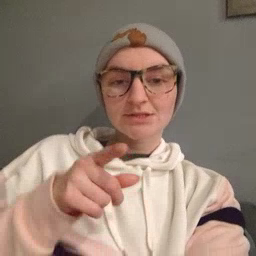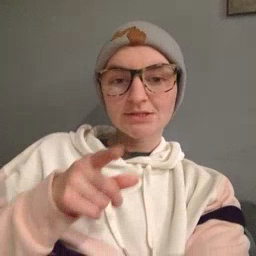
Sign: hesheit